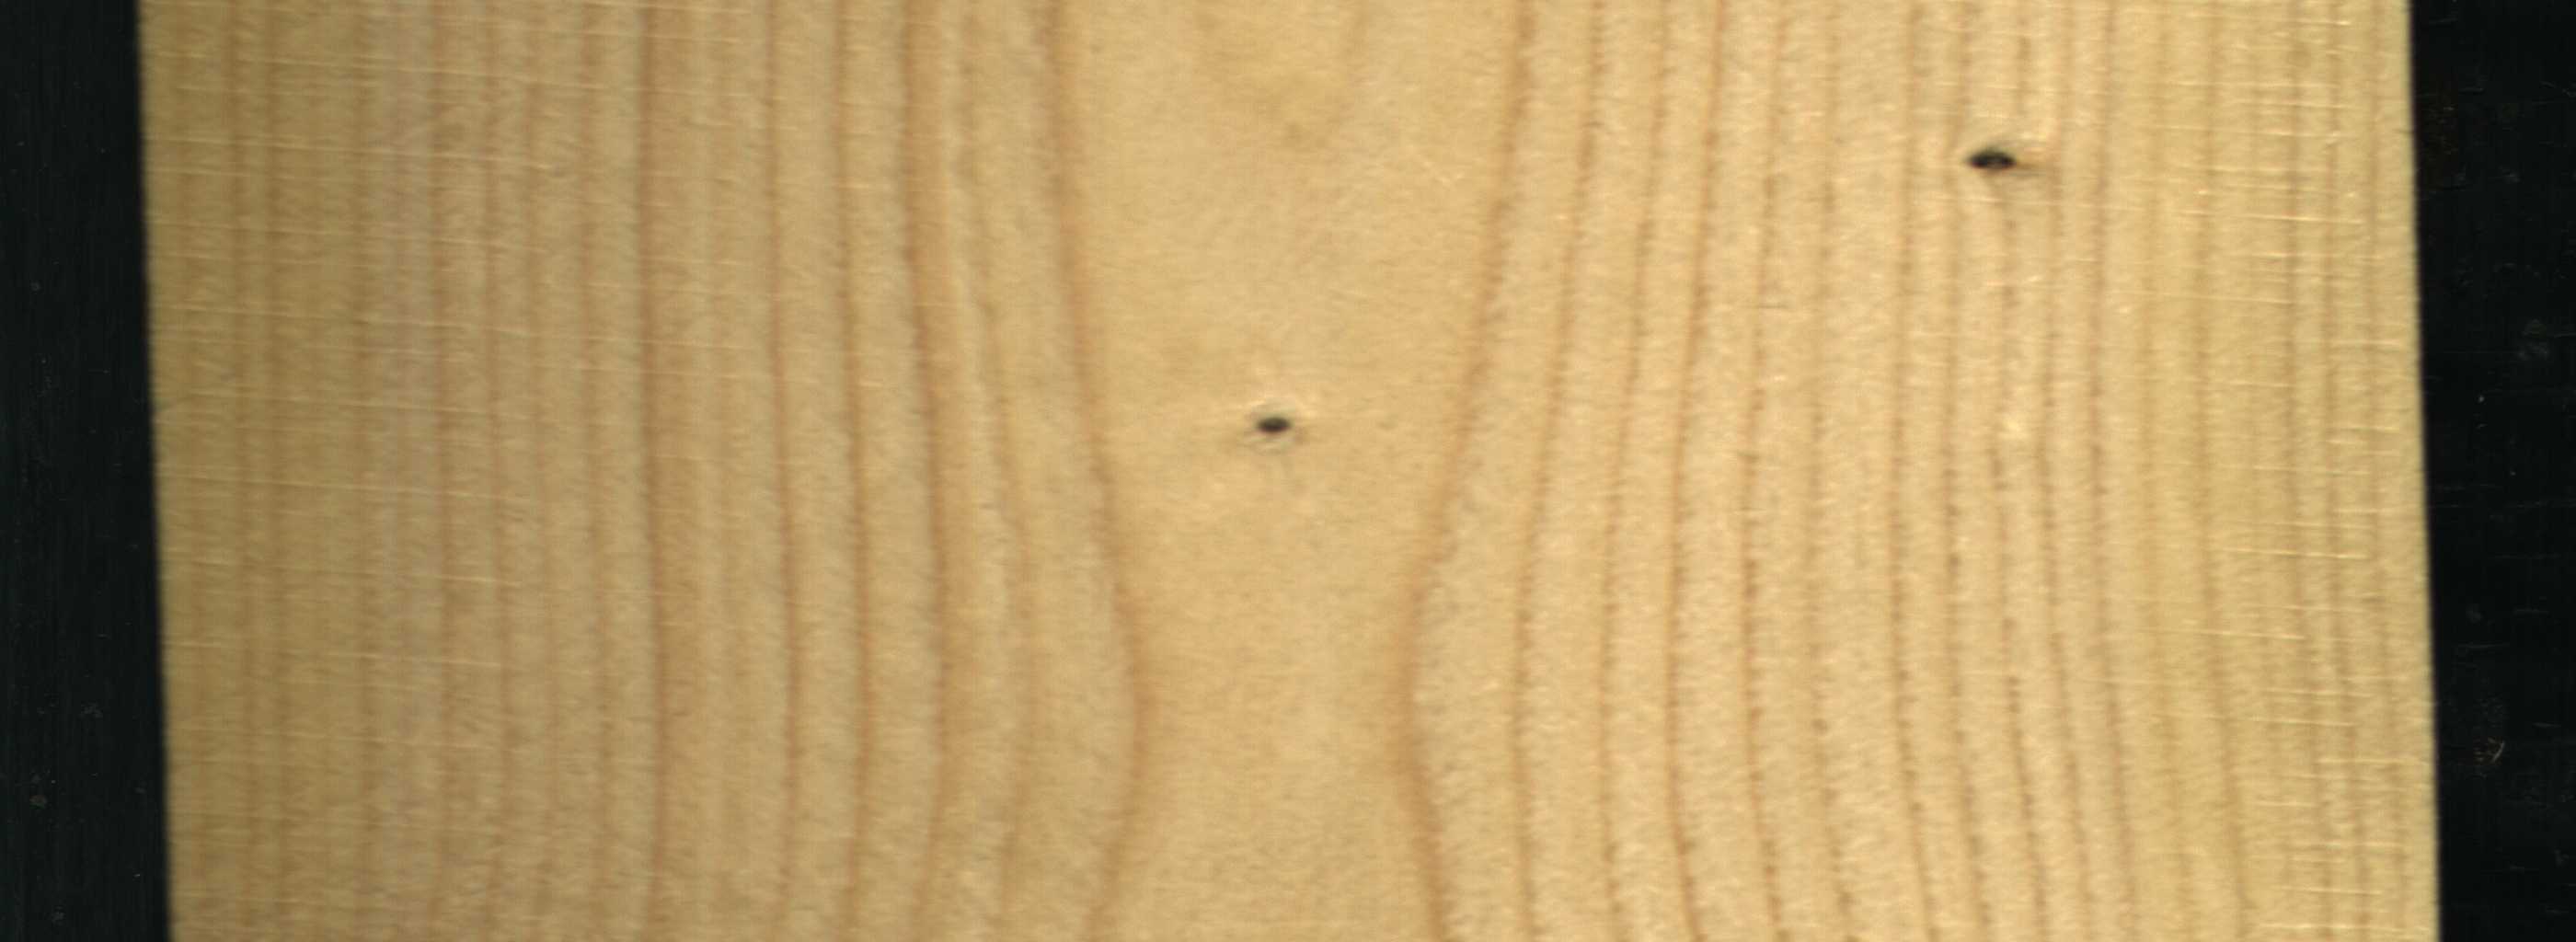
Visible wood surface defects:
Dead_Knot
Dead_Knot